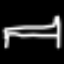
Label: bed